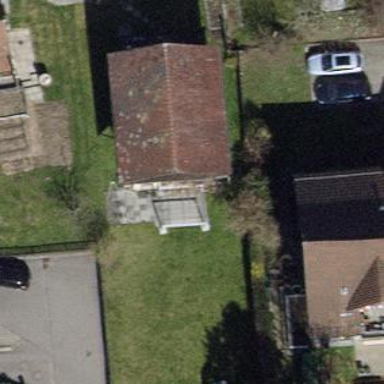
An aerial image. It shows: Building with tile roof.